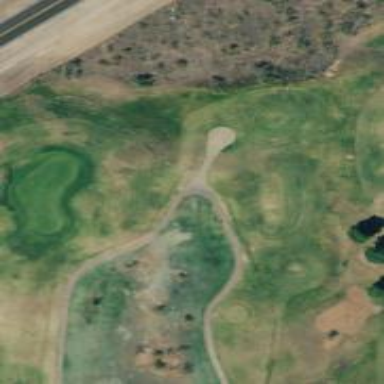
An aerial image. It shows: Golf cartpath that is also road path.